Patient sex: M
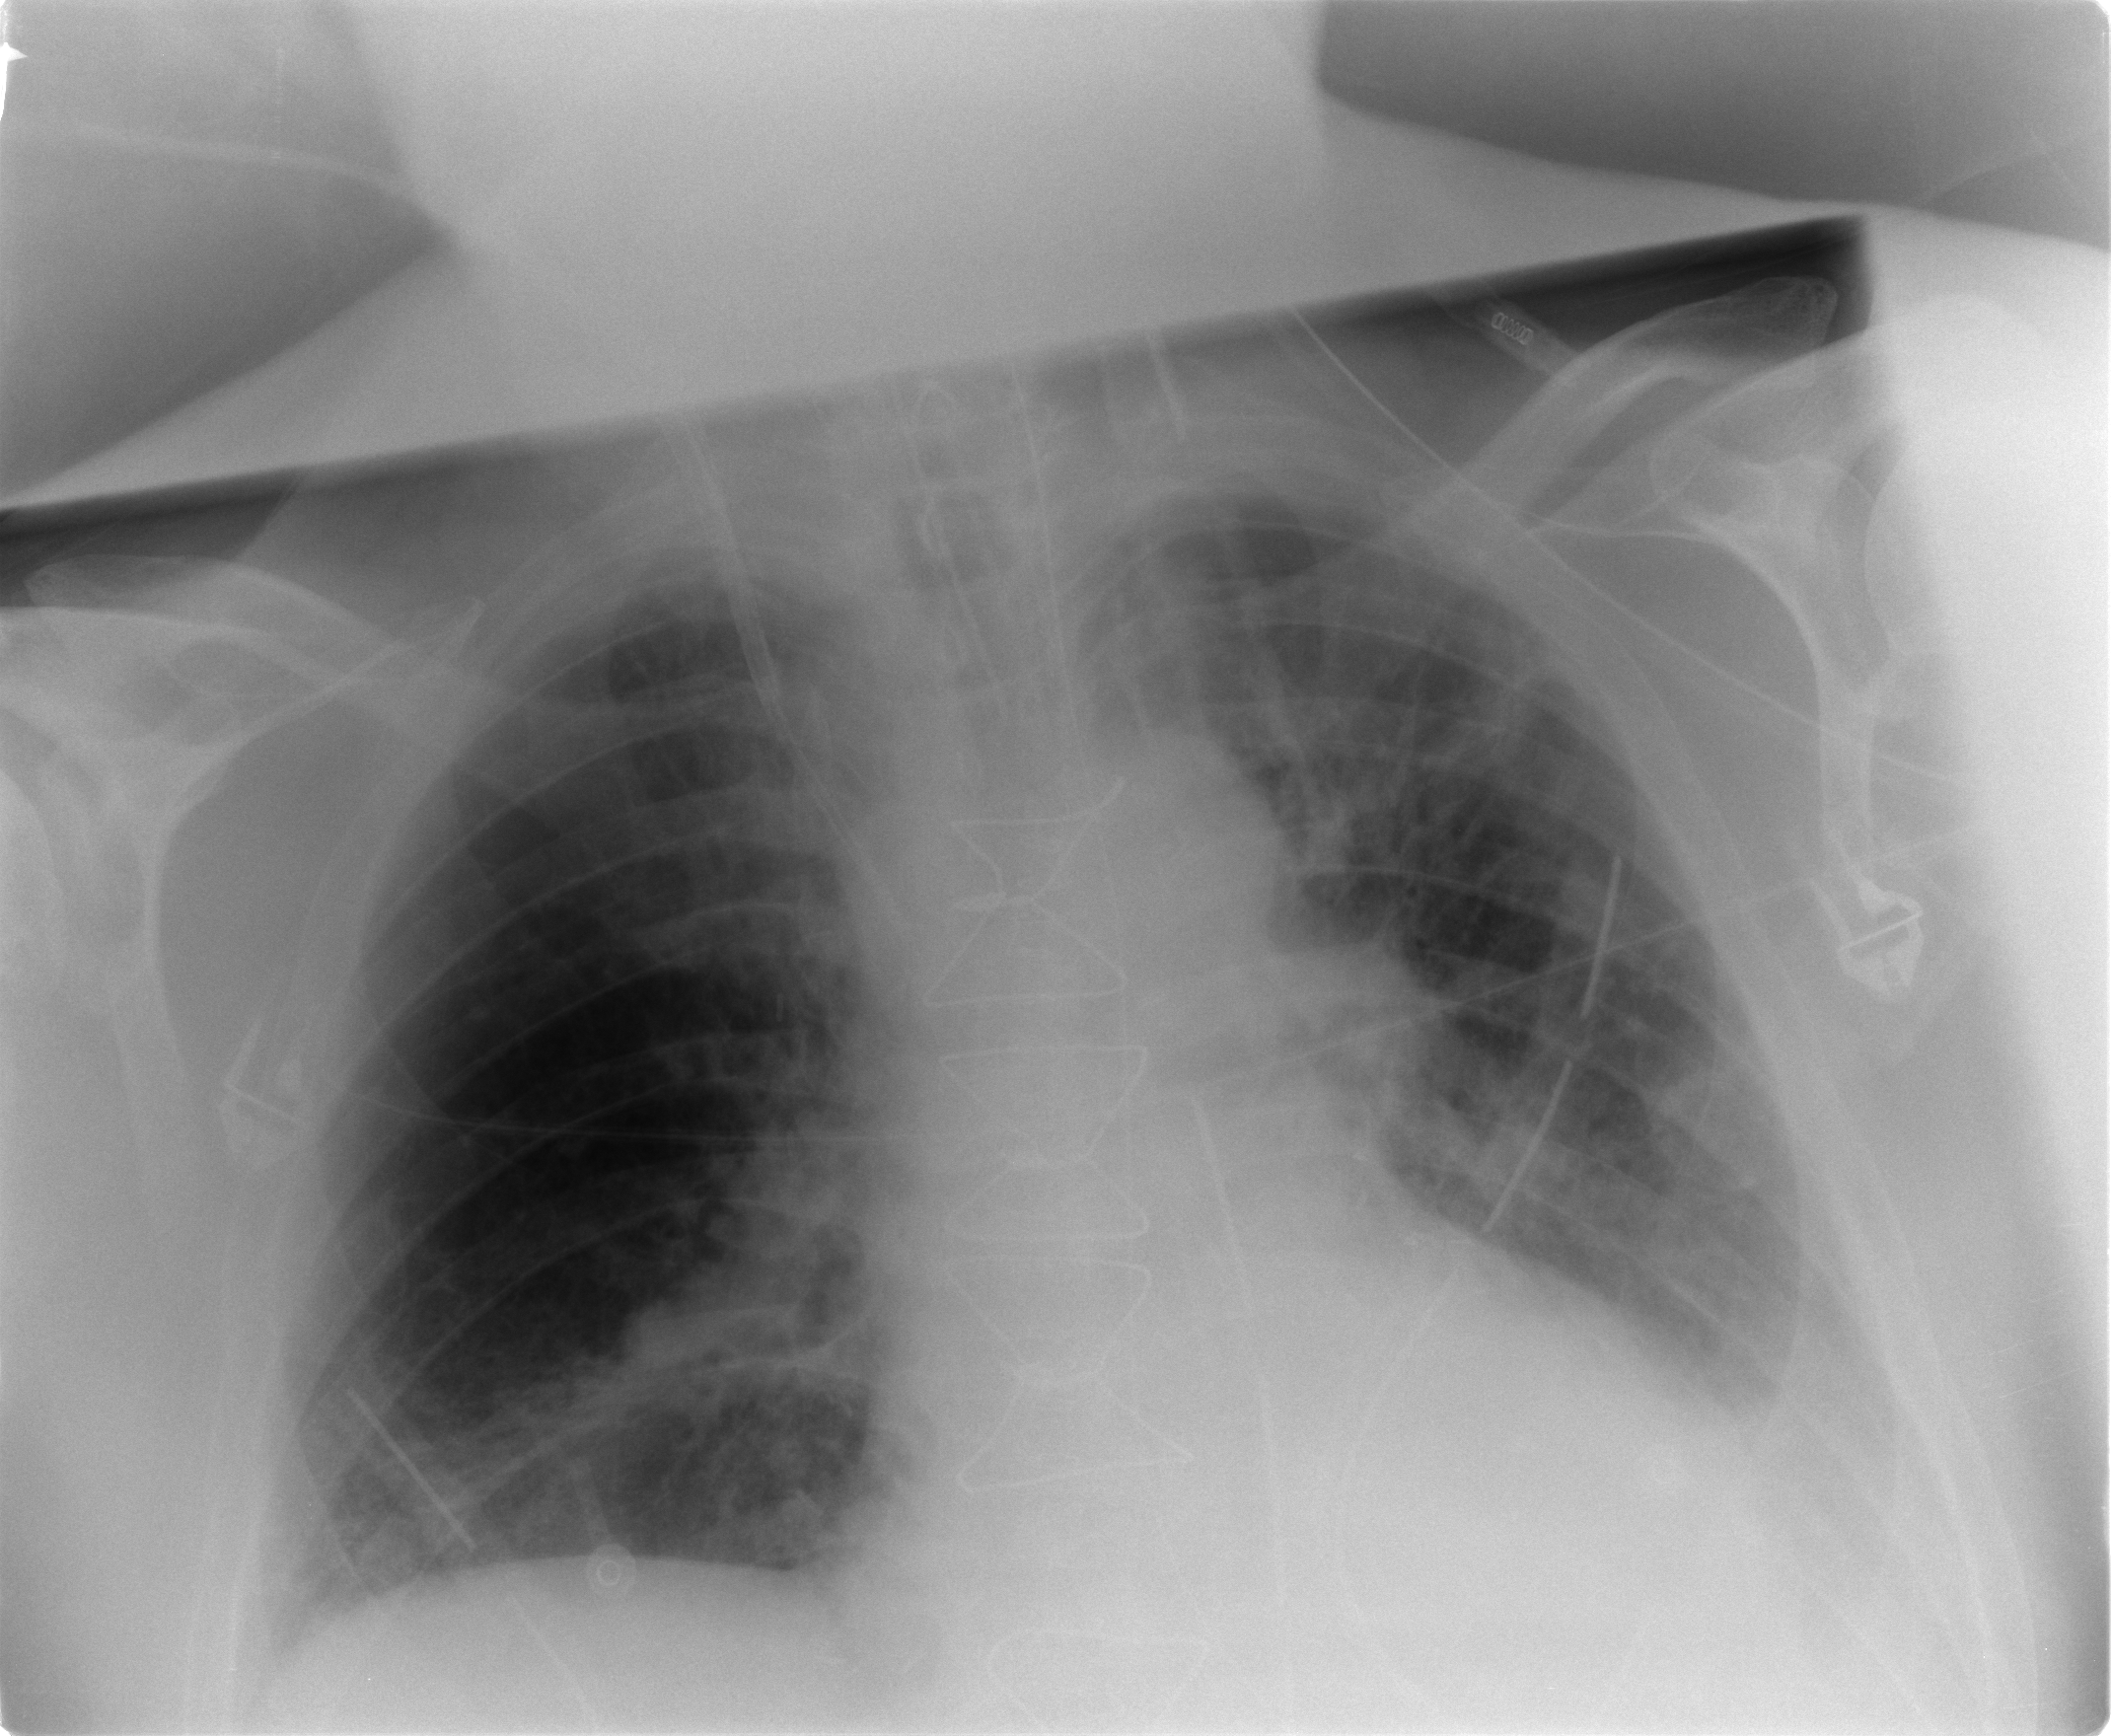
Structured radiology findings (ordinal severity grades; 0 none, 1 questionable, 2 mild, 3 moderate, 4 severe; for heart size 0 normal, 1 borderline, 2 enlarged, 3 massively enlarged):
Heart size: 0
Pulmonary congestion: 0
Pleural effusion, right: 0
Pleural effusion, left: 2
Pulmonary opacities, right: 0
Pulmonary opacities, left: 0
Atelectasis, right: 2
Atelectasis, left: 2